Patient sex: M
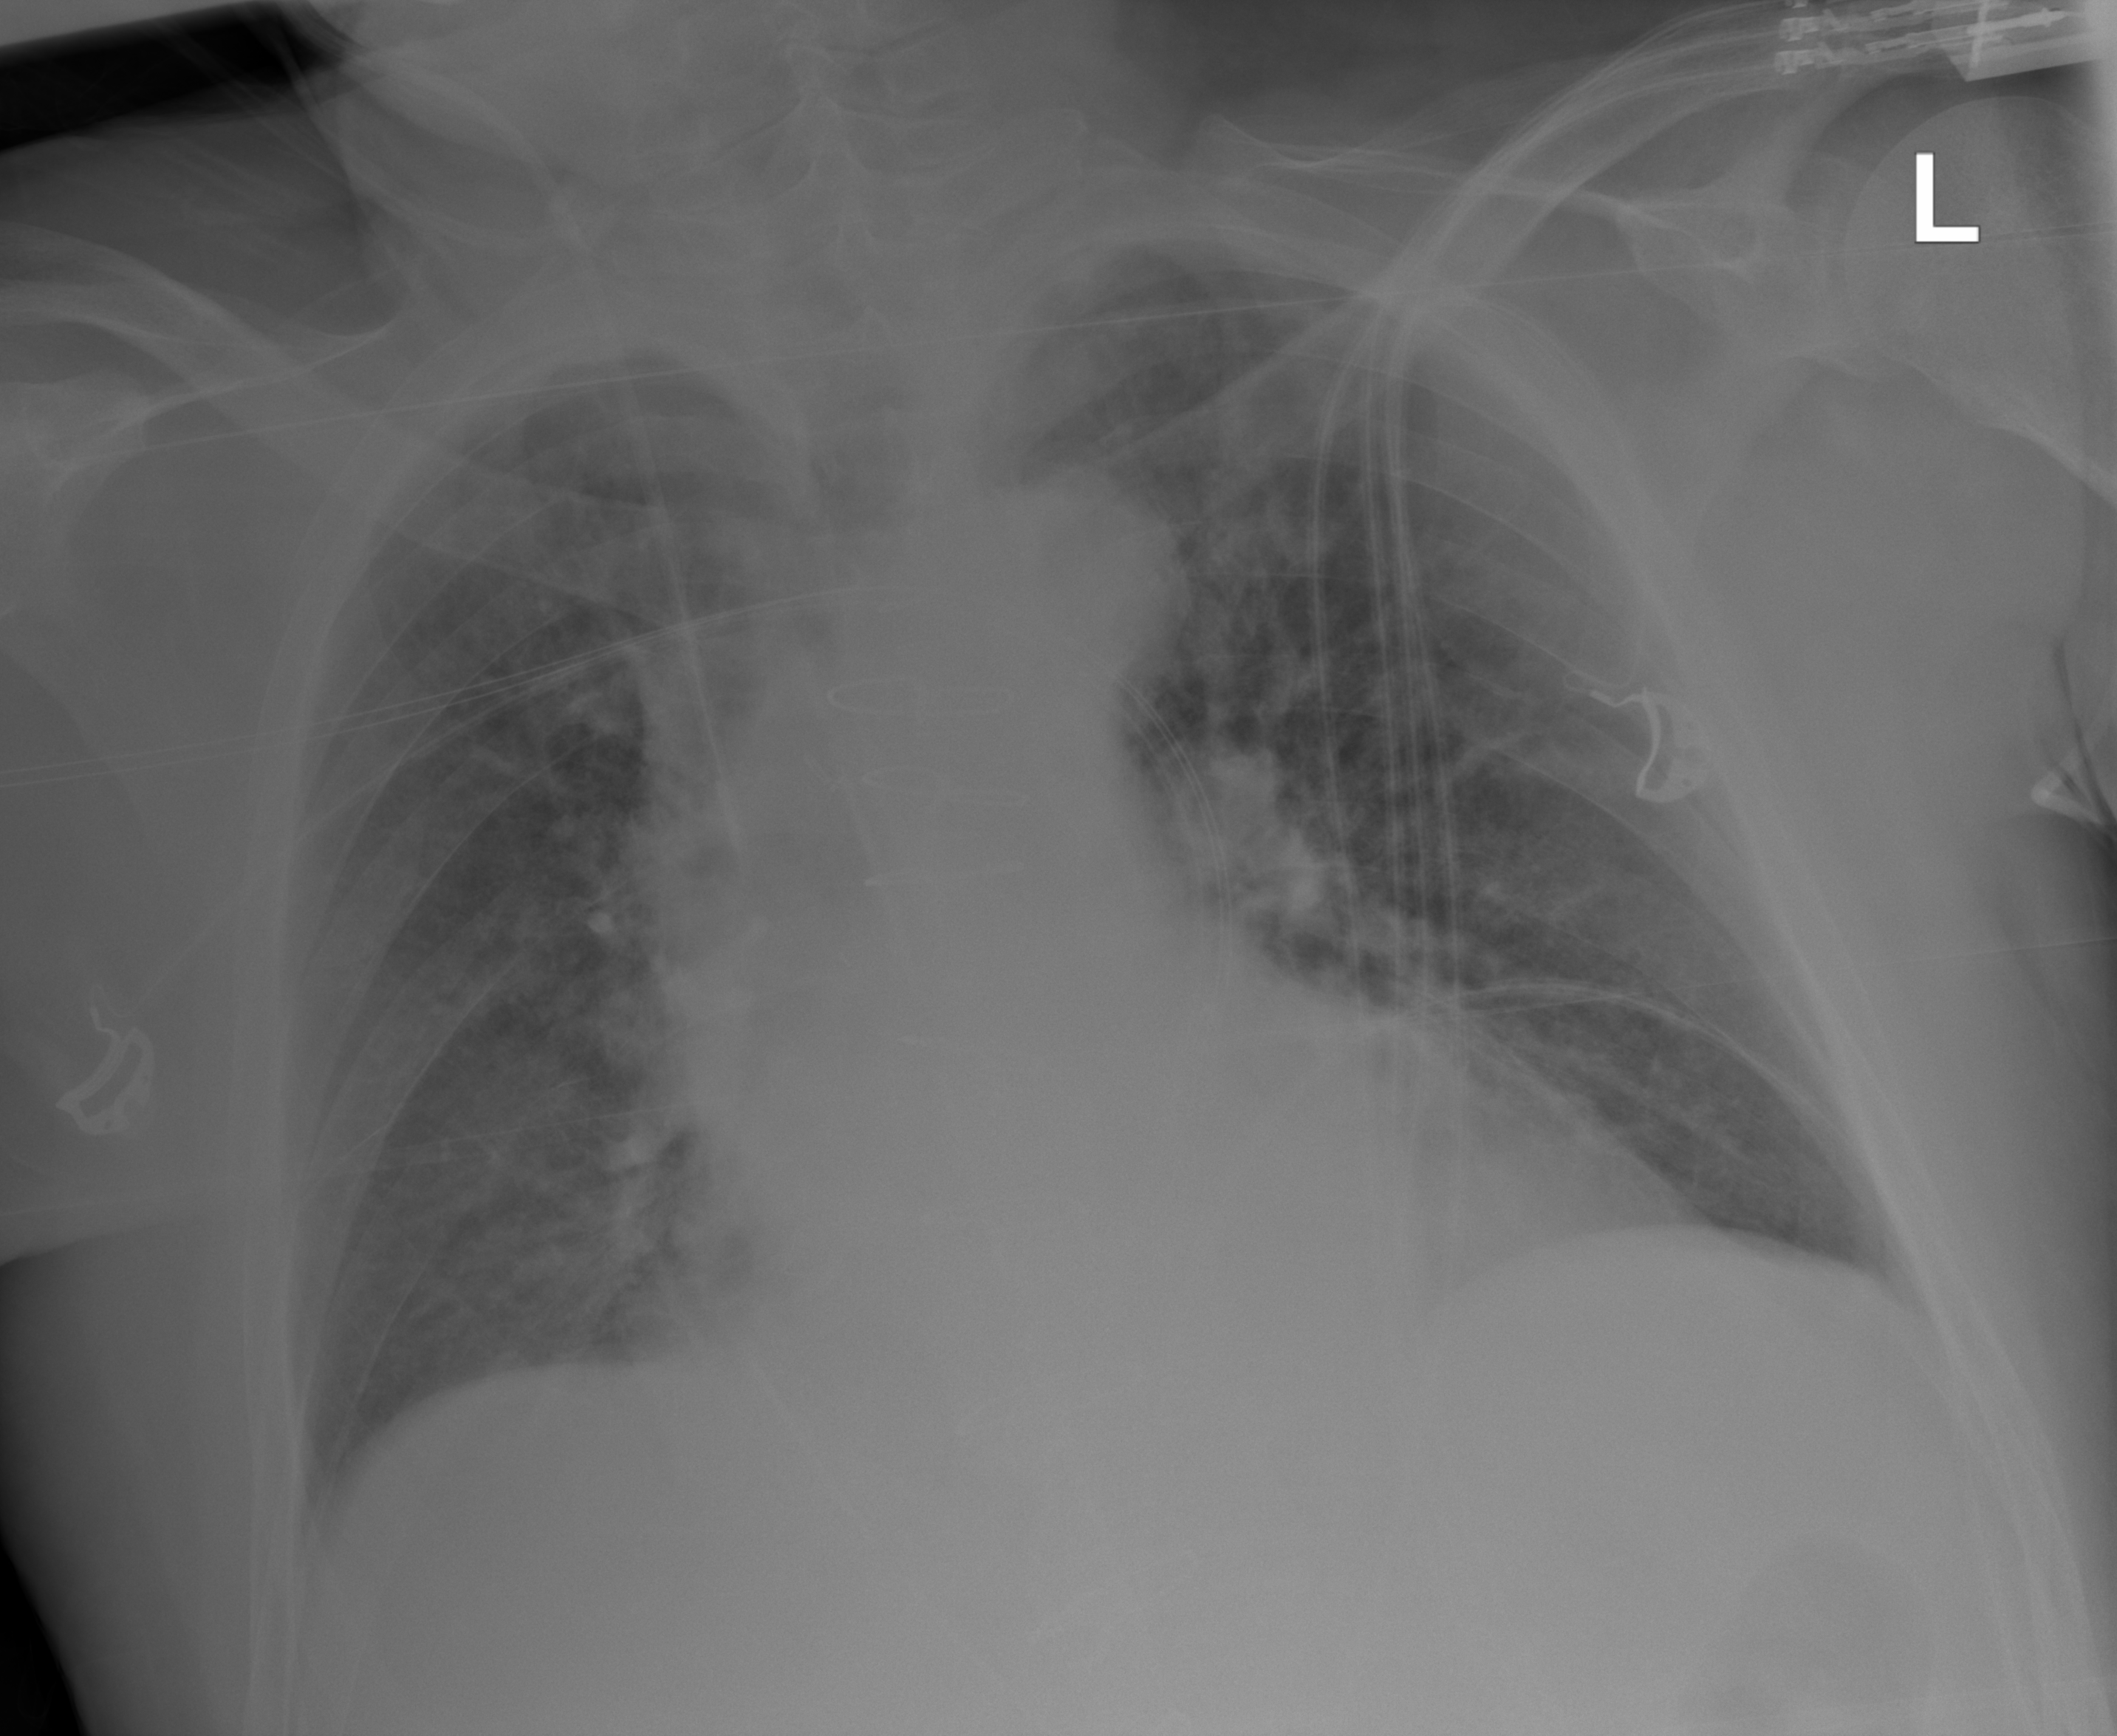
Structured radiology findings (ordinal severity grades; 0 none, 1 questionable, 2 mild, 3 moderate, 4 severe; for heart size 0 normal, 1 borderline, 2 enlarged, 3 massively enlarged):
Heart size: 1
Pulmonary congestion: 2
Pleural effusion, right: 0
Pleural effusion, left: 0
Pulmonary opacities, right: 2
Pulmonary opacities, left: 2
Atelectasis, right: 2
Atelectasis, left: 2